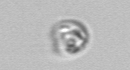
Label: Amoeba